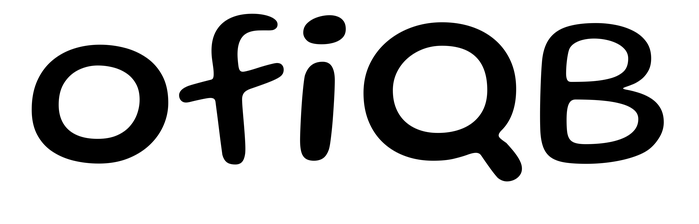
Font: Gluten_Regular